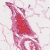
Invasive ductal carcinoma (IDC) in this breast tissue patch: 0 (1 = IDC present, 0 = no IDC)